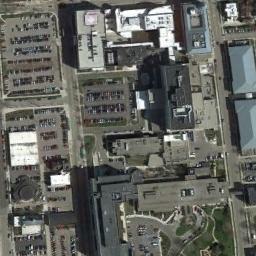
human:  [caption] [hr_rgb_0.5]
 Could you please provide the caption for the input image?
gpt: The commercial area is near a parking lot .

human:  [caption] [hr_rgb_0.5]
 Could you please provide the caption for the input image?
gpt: There is a line of big trucks on the road .

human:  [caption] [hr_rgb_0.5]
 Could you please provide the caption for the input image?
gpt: In a business district there are many tall buildings of different shapes and several roads with many cars  There are many cars in the open space beside the road .

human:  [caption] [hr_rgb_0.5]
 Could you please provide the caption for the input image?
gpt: A commercial area has lots of buildings and parking lots .

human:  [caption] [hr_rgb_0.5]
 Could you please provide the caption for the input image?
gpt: There are some parking lots and several white buildings and black buildings on a commercial area .